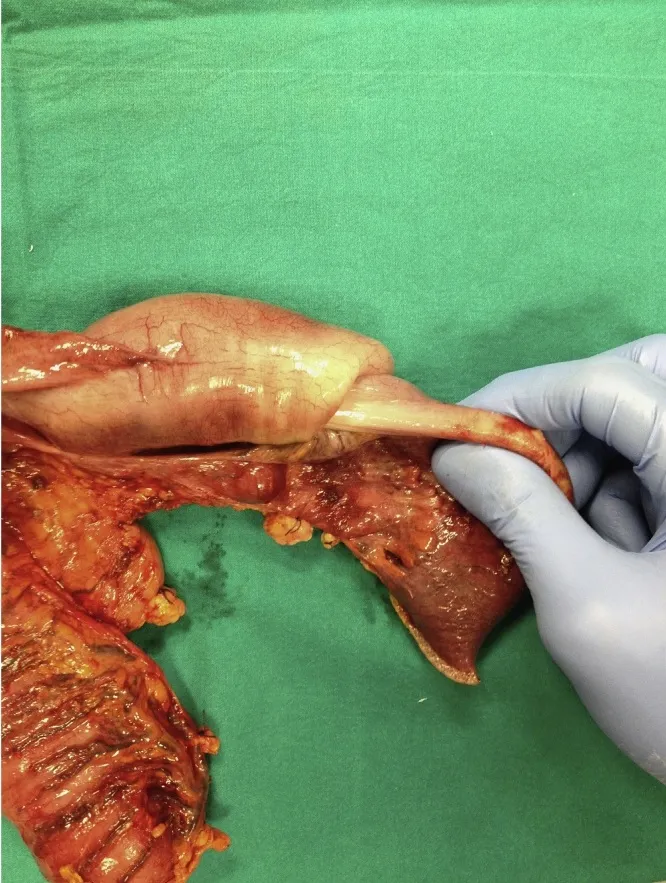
Characteristic "telescoping" of the small bowel.
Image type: medical_photograph (other_medical_photograph)